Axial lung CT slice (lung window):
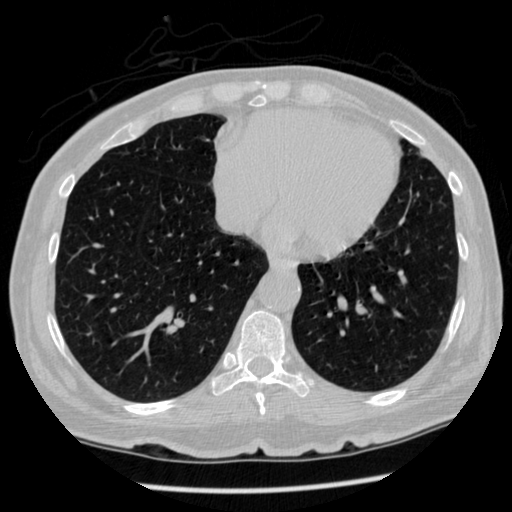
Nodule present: no